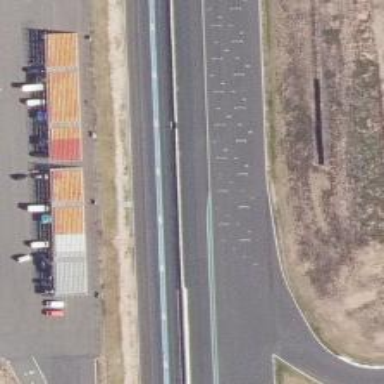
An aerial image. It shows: Motor sport raceway.